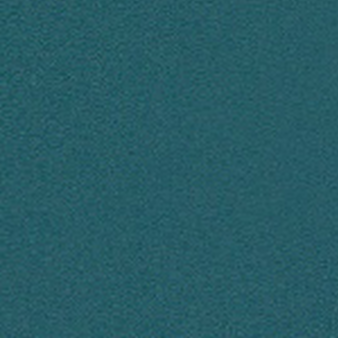
Label: other